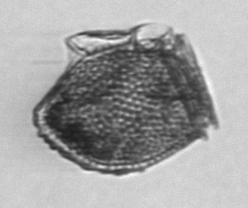
Label: Dinophysis_norvegica